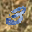
Label: 3